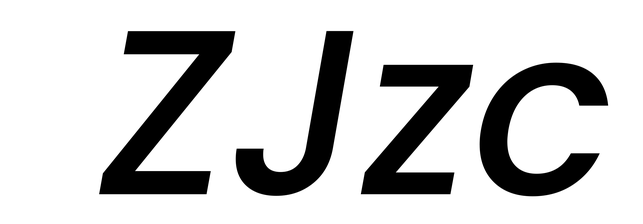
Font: Poppins-MediumItalic